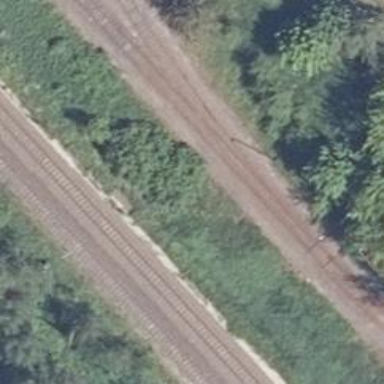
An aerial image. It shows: Railway switch.